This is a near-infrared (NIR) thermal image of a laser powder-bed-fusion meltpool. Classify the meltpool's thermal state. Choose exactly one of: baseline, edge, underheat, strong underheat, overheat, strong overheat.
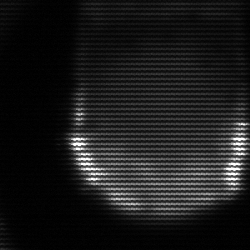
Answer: edge